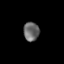
Tissue: lung
Cell type: Myeloid cells
Senescence score: 0.1763
Nuclear area (px): 292
Mean DAPI intensity: 104.356